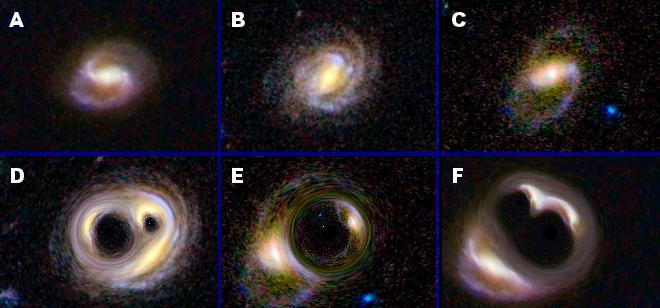
Warped Galaxies Quiz Hubble Space Telescope